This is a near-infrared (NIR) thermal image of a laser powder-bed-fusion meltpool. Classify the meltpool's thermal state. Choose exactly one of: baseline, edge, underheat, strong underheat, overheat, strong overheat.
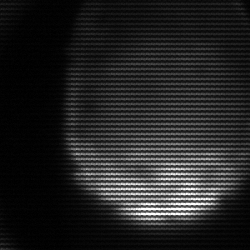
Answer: edge